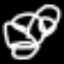
Label: frog